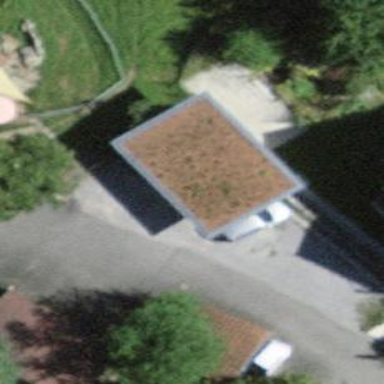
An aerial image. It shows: View of roof of building.